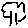
Label: tree